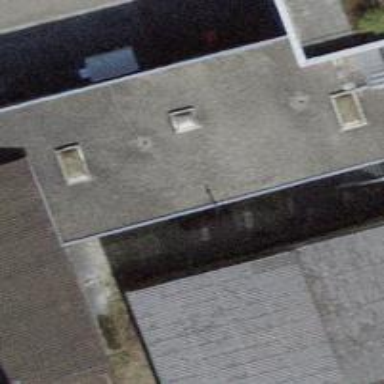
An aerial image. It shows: Industrial building.